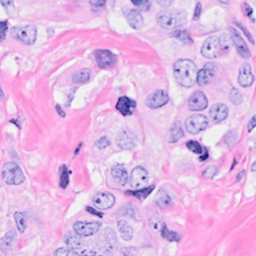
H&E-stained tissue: Breast